Interaction volume radius: 10 \u00c5
Interaction volume height: 10 \u00c5
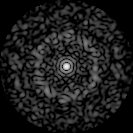
Disorder parameter: 0.7844